Interaction volume radius: 10 \u00c5
Interaction volume height: 15 \u00c5
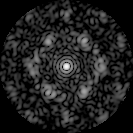
Disorder parameter: 0.6484